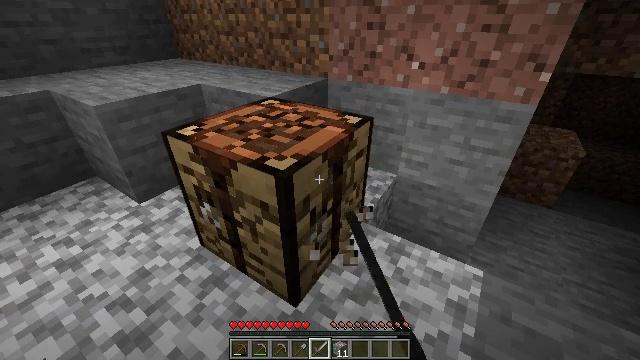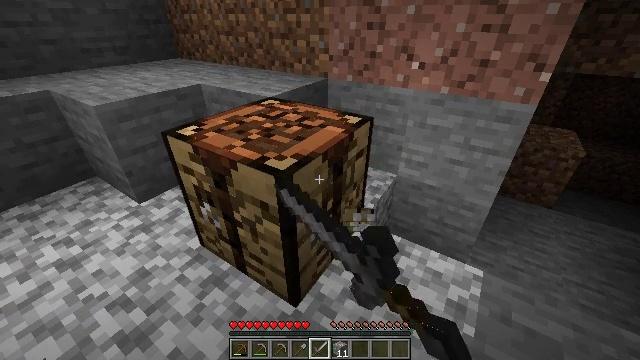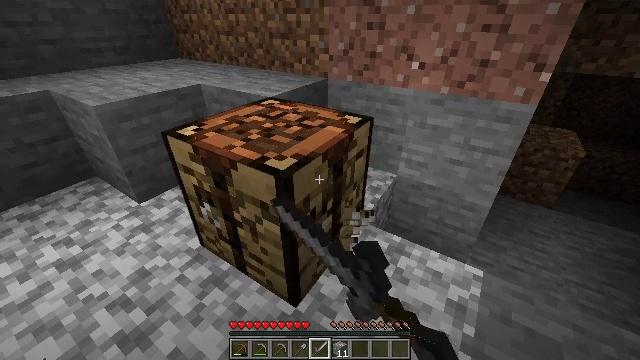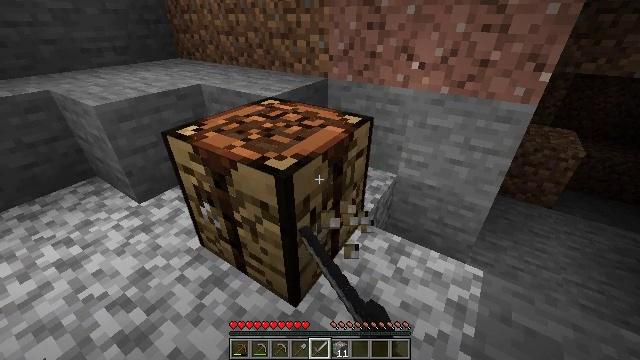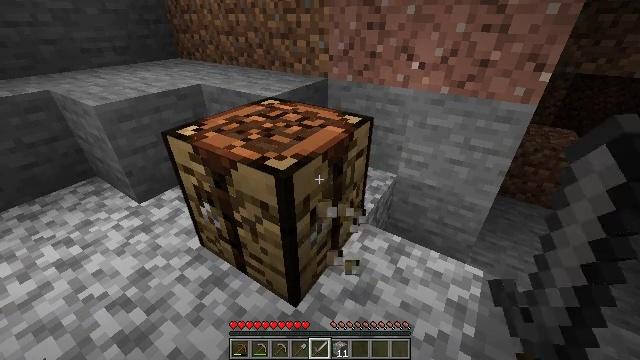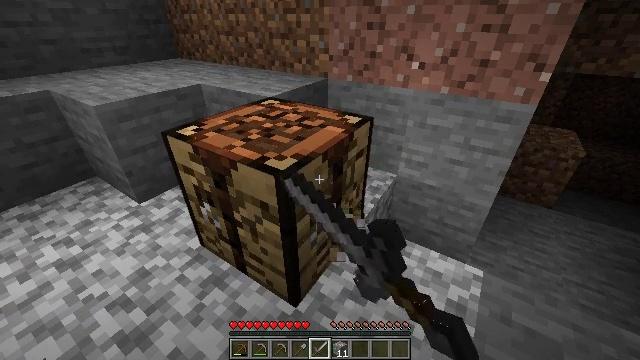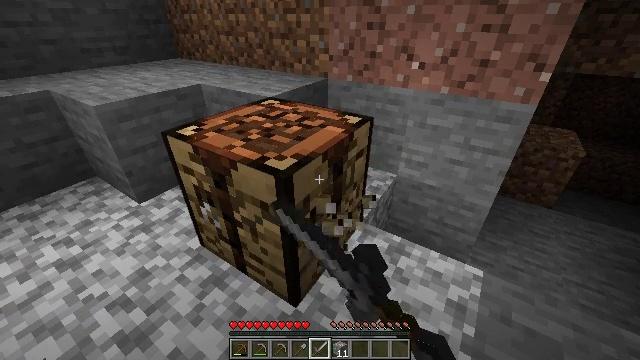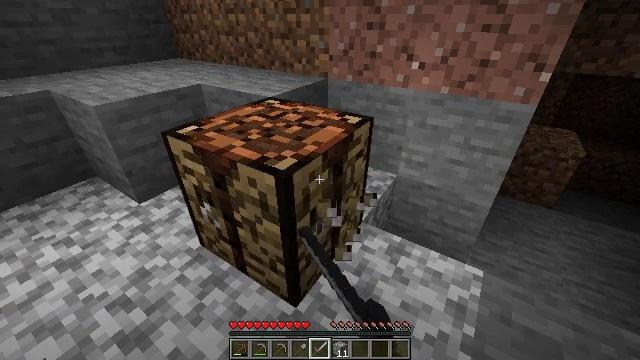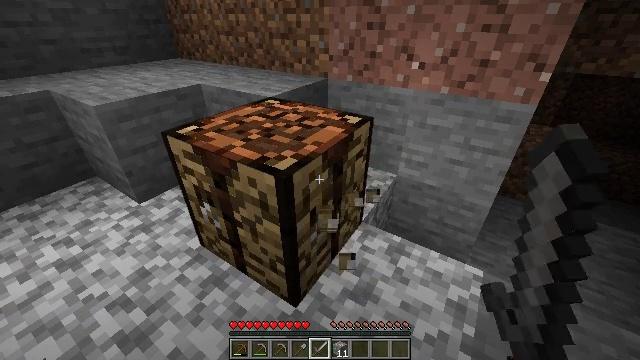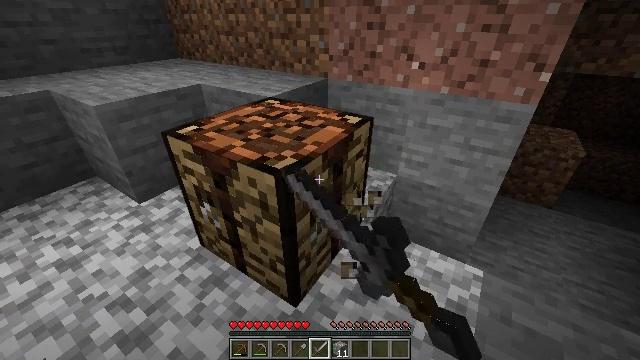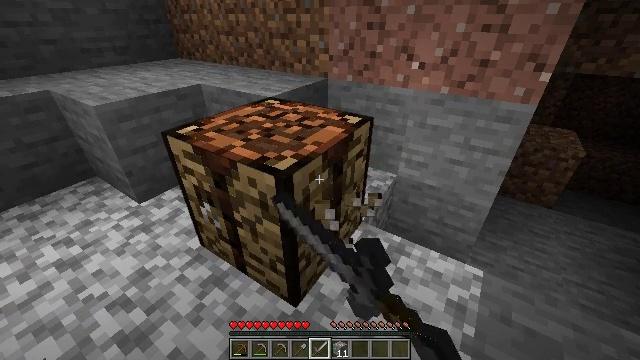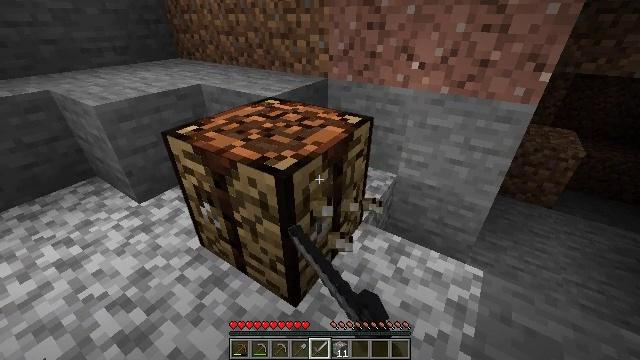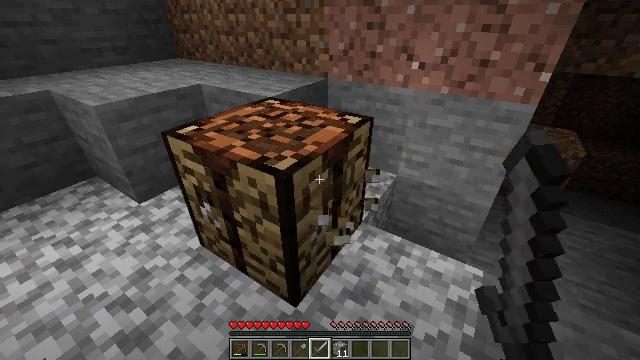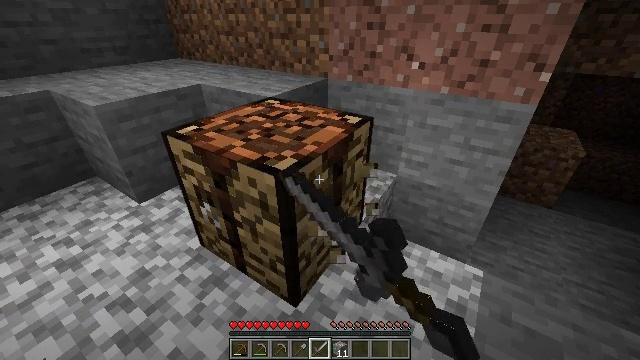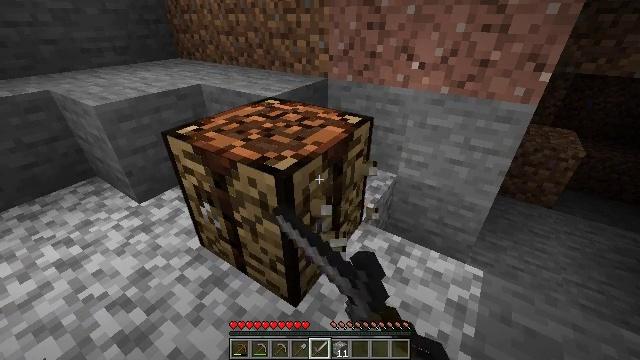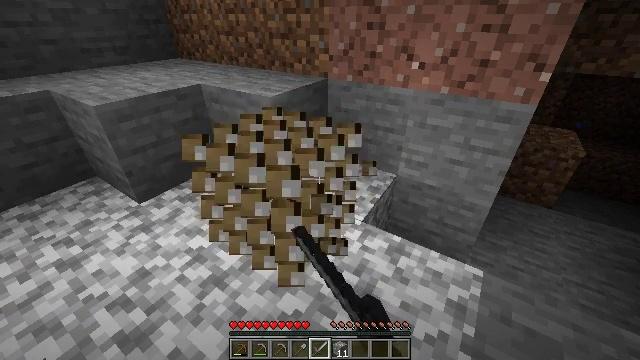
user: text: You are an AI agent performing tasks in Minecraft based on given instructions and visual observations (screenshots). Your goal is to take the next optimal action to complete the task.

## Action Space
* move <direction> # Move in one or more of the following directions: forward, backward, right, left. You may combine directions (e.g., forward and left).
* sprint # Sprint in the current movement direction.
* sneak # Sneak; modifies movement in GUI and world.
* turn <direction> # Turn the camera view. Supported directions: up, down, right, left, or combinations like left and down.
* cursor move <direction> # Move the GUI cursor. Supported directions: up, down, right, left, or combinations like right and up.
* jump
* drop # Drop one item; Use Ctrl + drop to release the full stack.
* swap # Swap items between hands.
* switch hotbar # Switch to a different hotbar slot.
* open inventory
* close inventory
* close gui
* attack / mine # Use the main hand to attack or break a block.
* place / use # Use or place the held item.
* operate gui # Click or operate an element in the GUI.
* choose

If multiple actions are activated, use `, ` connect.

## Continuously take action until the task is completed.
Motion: motion action
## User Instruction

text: Recycle the crafting table.
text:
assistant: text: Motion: attack / mine
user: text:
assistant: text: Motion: attack / mine
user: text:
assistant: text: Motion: attack / mine
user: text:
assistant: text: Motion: attack / mine
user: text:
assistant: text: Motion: attack / mine
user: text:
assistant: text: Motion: attack / mine
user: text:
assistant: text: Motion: attack / mine
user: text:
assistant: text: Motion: attack / mine
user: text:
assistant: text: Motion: attack / mine
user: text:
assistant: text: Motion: attack / mine
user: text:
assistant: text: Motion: attack / mine
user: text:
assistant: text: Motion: attack / mine
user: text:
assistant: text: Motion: attack / mine
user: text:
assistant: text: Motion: attack / mine
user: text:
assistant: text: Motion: attack / mine
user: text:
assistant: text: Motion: attack / mine
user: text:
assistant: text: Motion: attack / mine
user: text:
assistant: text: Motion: attack / mine
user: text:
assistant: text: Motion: attack / mine
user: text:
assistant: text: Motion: attack / mine
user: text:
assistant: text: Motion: attack / mine